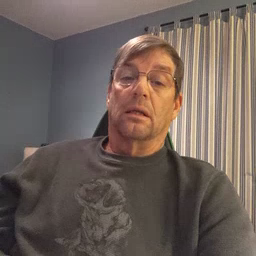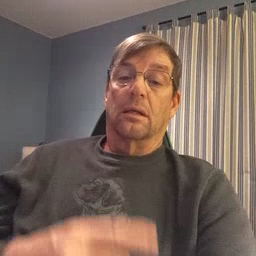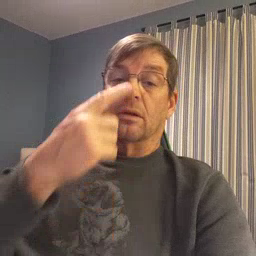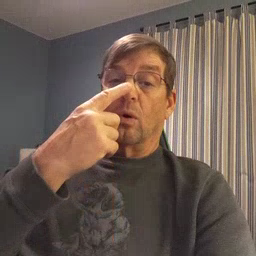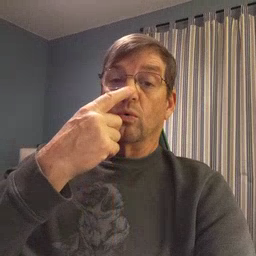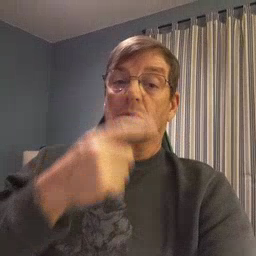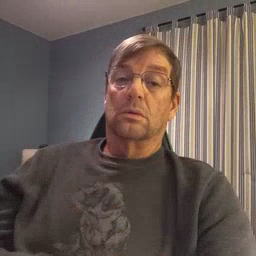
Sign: nose